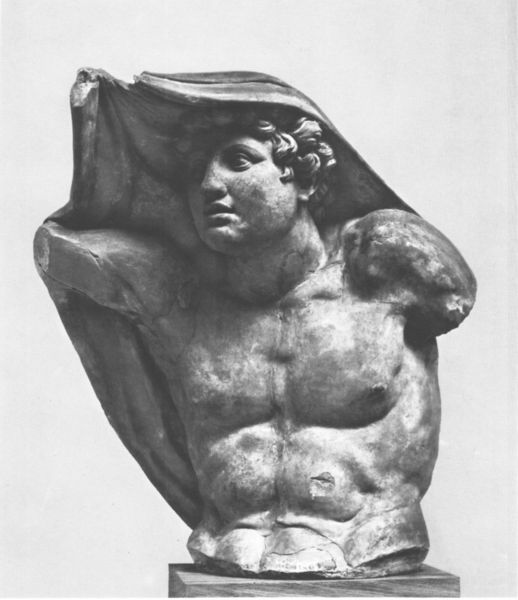
Titel: Grabstele aus Athen
Institution: Budapest, Museum der bildenden Künste
Schlagwörter: kopf, körper, mann, nackt, umhang, brust, marmor, mund, nase, schwarz, weiss, schleier, arme, augen, gesicht, sockel, stein, auge, figur, haare, decke, blatt, lippen, locken, schultern, skulptur, statue, angst, muskeln, büste, podest, oberkörper, foto, fotografie, knabe, torso, schwarzweiss, lockig, photo, kaputt, jüngling, kapuze, erstaunen, ohne, armlos, ohne arme, sockelö, schlöeier, jünglinh